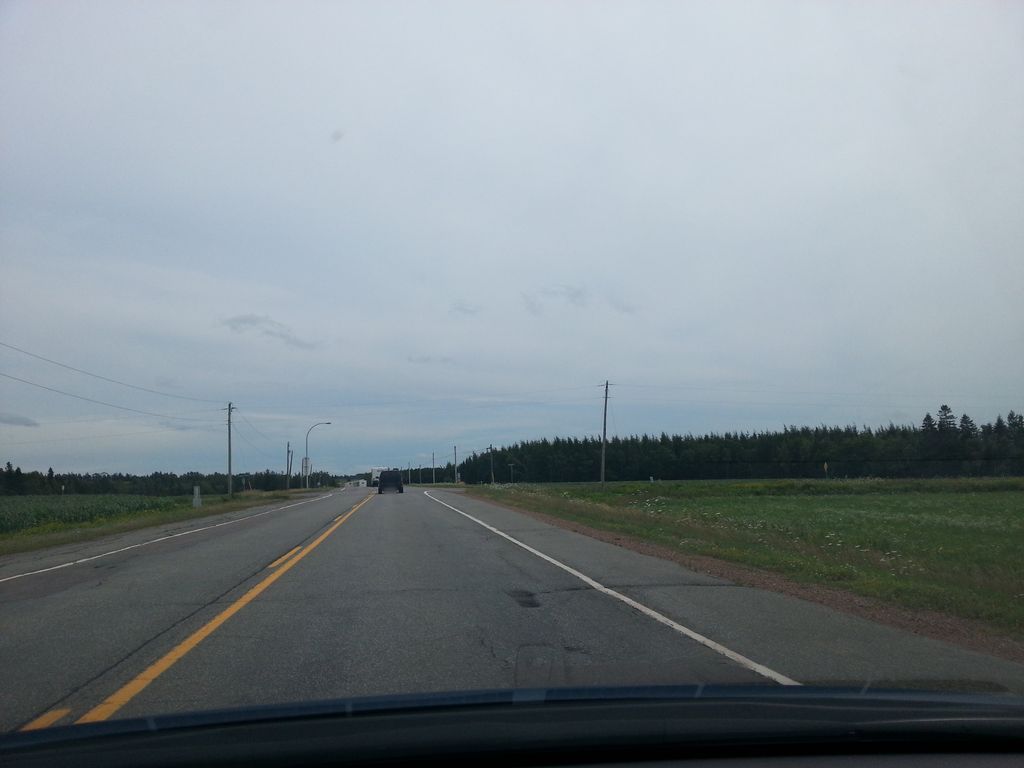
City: charlottetown